Question: How do I stop WYGWAM (a WYSIWYG editor plug-in) in ExpressionEngine from overriding the css settings that I have in place? I know that some of them don't get overridden because the text is the correct color.

However, I set the width of the left column which contains the div that contains the WYGWAM entry, and the text WON'T WRAP.
ALSO, what is the difference between CKEditor and WYGWAM?
Just a lowly intern... Thanks so much!
Update:
'''
<div id="leftColumn">
<div id="landingBodyCopy" class="landingBodyCopyText">
{landing_body_copy}
</div>
<br>
<div id="graphicLinks">
{embed="in-store-analytics/retail-analytic" quote="{quote}"}
</div>
</div>
'''
And the css:
'''
#leftColumn{
float:left;
width: 400px;
bottom: -50px;
height: 600px;
}
#landingBodyCopy {
width: 400px;
height: 500px;
}
'''
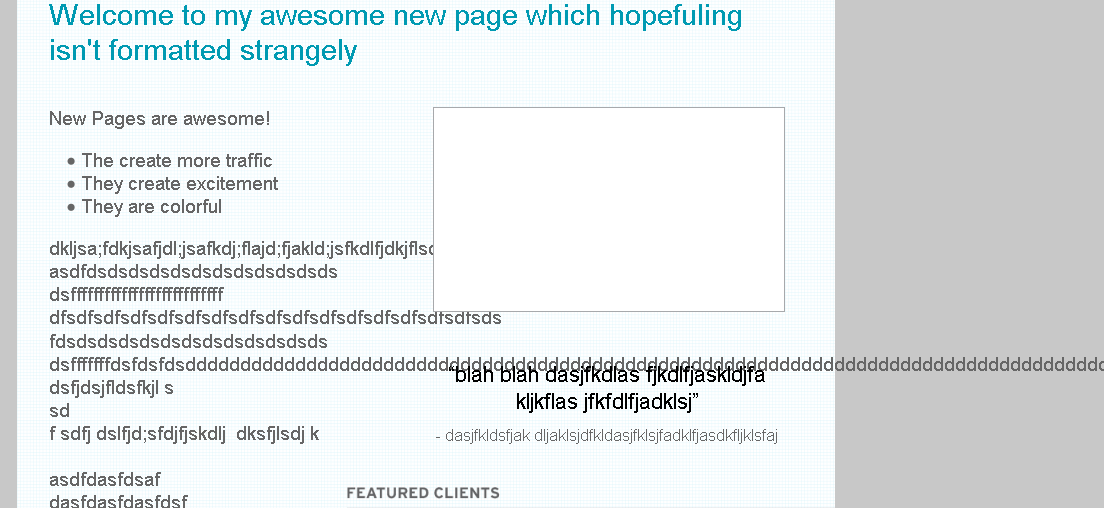
Answer: If you want to keep your text from overflowing its containing div, you either need to allow the div to expand with its contents, or prevent the extra text from being displayed. Depending on which one makes sense for your situation, you need to either remove the 'height: 600px' and 'height: 500px' from your css, or add 'overflow: hidden' to the '#landingBodyCopy' rule.